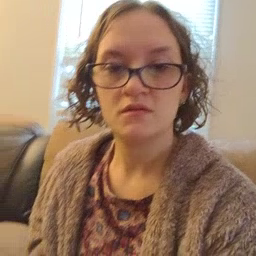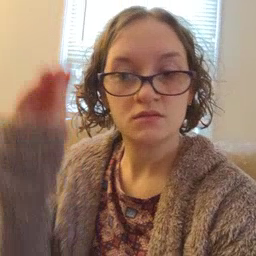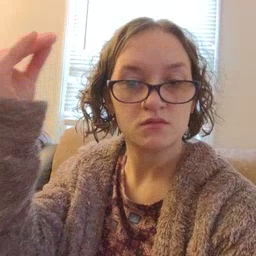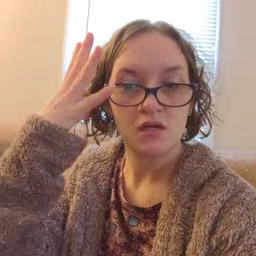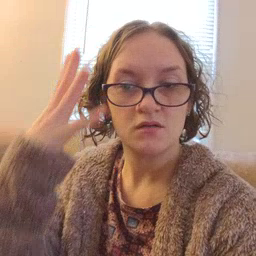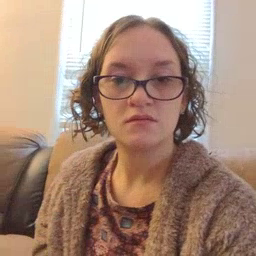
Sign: sun